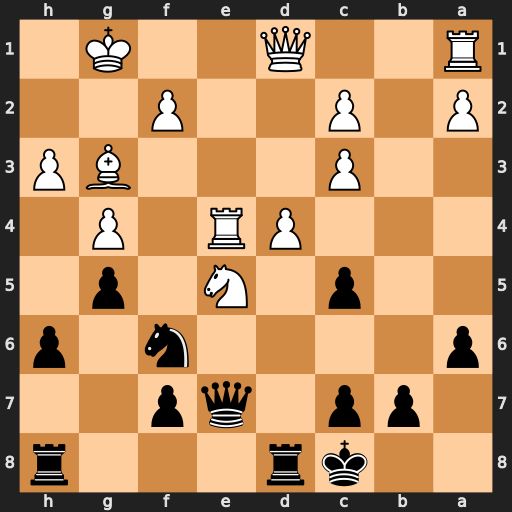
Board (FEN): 2kr3r/1pp1qp2/p4n1p/2p1N1p1/3PR1P1/2P3BP/P1P2P2/R2Q2K1
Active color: b
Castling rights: -
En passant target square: -
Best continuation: Nxe4 Qf3 Nxg3 Rb1 c6